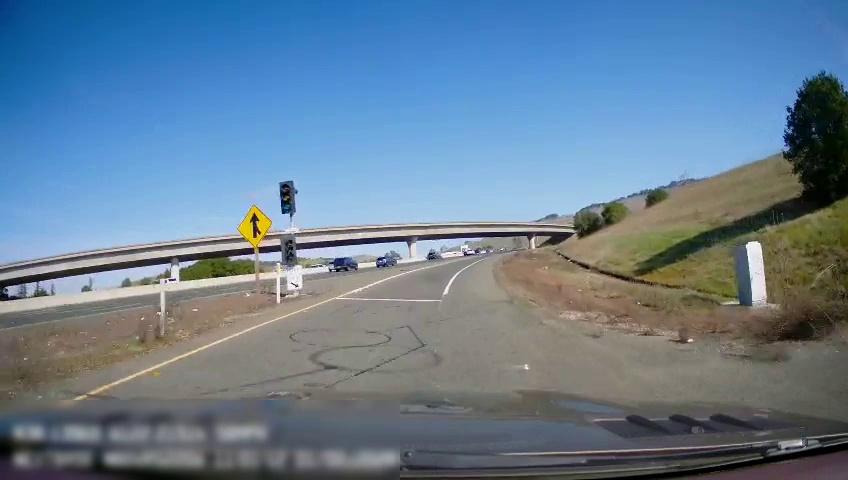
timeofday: Day
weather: Sunny
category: Drivable Space
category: Vehicles | SUV
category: Vehicles | SUV
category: Vehicles | Car
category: Vehicles | SUV
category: Vehicles | Car
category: Lanes | Current Lane
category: Lanes | Alternate Lane
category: Lanes | Alternate Lane
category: Lanes | Alternate Lane
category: Lanes | Alternate Lane
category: Traffic | Signs
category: Traffic | Lights
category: Traffic | Lights
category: Traffic | Signs